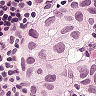
Metastatic tissue present: yes